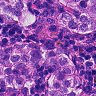
Metastatic tissue present: yes